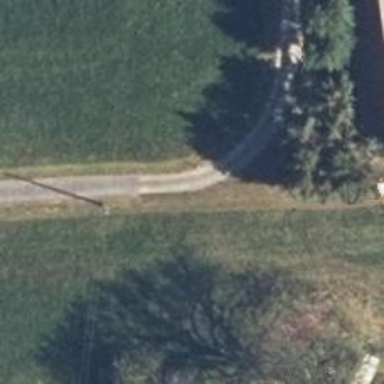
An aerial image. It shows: Well-maintained track road of grade 1.